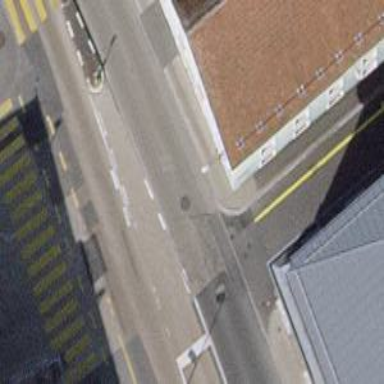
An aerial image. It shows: Service road with asphalt surface and sidewalk.